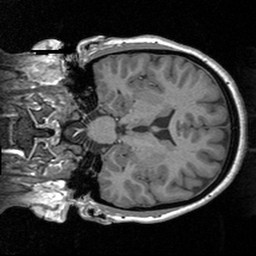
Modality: T1w
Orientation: coronal